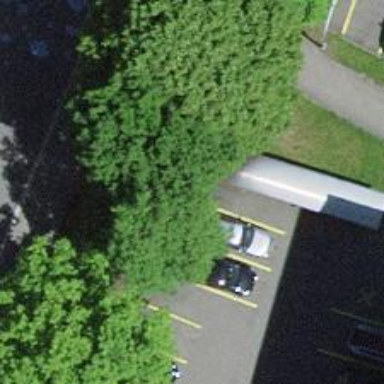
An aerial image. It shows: Bicycle parking facility.